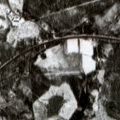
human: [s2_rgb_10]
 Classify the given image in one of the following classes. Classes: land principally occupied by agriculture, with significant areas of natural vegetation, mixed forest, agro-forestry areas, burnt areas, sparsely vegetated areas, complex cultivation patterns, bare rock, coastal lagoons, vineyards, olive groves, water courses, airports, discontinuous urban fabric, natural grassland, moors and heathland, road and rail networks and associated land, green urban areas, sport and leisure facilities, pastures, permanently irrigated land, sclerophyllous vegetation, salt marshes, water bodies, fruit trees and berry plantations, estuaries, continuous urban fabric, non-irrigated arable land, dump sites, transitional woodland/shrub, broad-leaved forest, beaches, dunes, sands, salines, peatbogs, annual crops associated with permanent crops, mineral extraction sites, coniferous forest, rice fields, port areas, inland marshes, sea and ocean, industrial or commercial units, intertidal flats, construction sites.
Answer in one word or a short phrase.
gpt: coniferous forest, transitional woodland/shrub